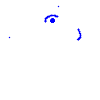
Particle: electron